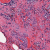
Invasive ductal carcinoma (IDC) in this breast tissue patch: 0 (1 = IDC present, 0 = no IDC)